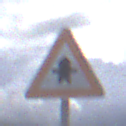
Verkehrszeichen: Vorfahrt
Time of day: MorningAfternoon
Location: Outdoor (Suburban)
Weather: PartlyCloudy
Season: NotSpecified
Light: Natural